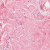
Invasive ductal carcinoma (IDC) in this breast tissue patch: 0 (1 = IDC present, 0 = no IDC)